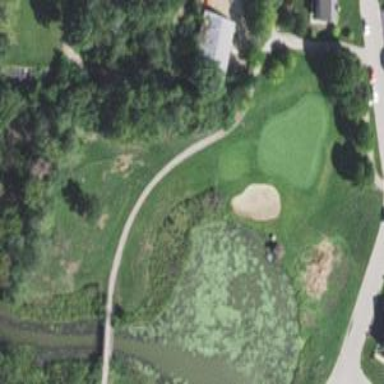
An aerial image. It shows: Golf fairway surrounded by grass.